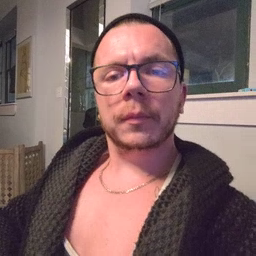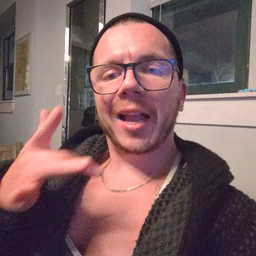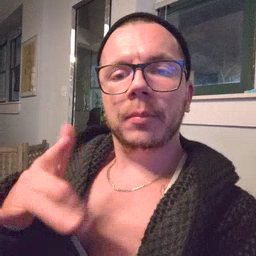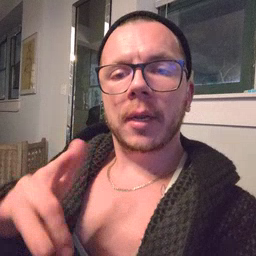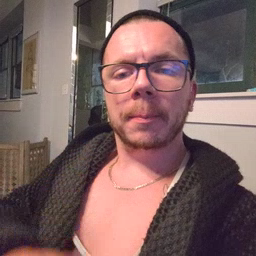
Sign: empty